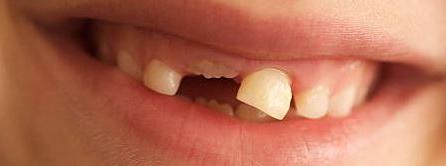
Condition: hypodontia